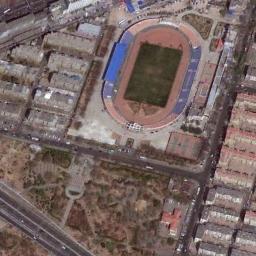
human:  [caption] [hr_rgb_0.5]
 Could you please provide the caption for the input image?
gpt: There are many buildings beside the stadium .

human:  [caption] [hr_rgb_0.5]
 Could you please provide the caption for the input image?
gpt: The stadium is on the bare land next to some buildings .

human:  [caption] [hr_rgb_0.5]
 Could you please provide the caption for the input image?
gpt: Oval stadium surrounded by buildings and lawns .

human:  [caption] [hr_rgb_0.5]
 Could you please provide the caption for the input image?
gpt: There is a baseball field between the two roads .

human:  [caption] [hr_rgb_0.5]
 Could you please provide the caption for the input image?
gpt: There are many buildings around the stadium .